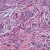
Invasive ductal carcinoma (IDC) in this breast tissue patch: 1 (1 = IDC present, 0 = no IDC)